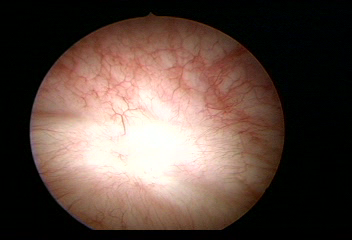
Modality: WLC
Class: Normal mucosa
Bladder cancer association: No